Question: Hello trying to get my binding to work over internet.
im using wsHttpBinding and trying to get it to work with soap.
i've tried NetTcpBinding and got my functions to show in the wcftestclient over the internet with my public ip and forwared my port to the right computer, but i could not call any functions failing with:

and i dont think soap can be used with NetTcpBinding so i've been trying to make this config work
'''
<?xml version="1.0" encoding="utf-8" ?>
<configuration>
<system.serviceModel>
<services>
<service
behaviorConfiguration="VenatoWCF.Behavior"
name="VenatoWCF.WCFService">
<endpoint
address=""
binding="wsHttpBinding"
contract="VenatoWCF.IService"
bindingConfiguration="Binding">
</endpoint>
<endpoint
address="mex"
binding="mexHttpBinding"
contract="IMetadataExchange">
</endpoint>
<host>
<baseAddresses>
<add baseAddress="http://localhost:8734/WCF/" />
</baseAddresses>
</host>
</service>
</services>
<behaviors>
<serviceBehaviors>
<behavior name="VenatoWCF.Behavior">
<serviceMetadata httpGetEnabled="true" />
<useRequestHeadersForMetadataAddress />
</behavior>
</serviceBehaviors>
</behaviors>
<bindings>
<wsHttpBinding>
<binding name="Binding" >
<security mode="Message">
<transport clientCredentialType="None"/>
</security>
</binding>
</wsHttpBinding>
</bindings>
</system.serviceModel>
<startup>
<supportedRuntime version="v4.0" sku=".NETFramework,Version=v4.0,Profile=Client"/>
</startup>
</configuration>
'''
this can be consumed by soap but this this config i cant get any respone with soap or wcftestclient.
soap: Fatal error: Uncaught SoapFault exception: <URL>:8734/WCF/?wsdl"
thank you for answers
EDIT1 sorry wrong config file for thoose who where fast enough to see :/
EDIT2
found in my wsdl file that in the bottom i have '<soap:address location="https://dendei:8734/WCF/" />' isent that one supposed to be the one soap connects too and need to be '"https://(my external ip):8734/WCF/"' ???
how can i change this one? in config file? or in my program?
EDIT3
stumbled on this site while searching <URL>
and that solved it localy so i could have localhost in my baseaddress '<add baseAddress="https://localhost:8734/WCF/"/>'
and it worked with soap so i got back the address it tries to connect too
and worked over the net :)
but with UseRequestHeadersForMetadataAddressBehavior you have to use .NET 4.0
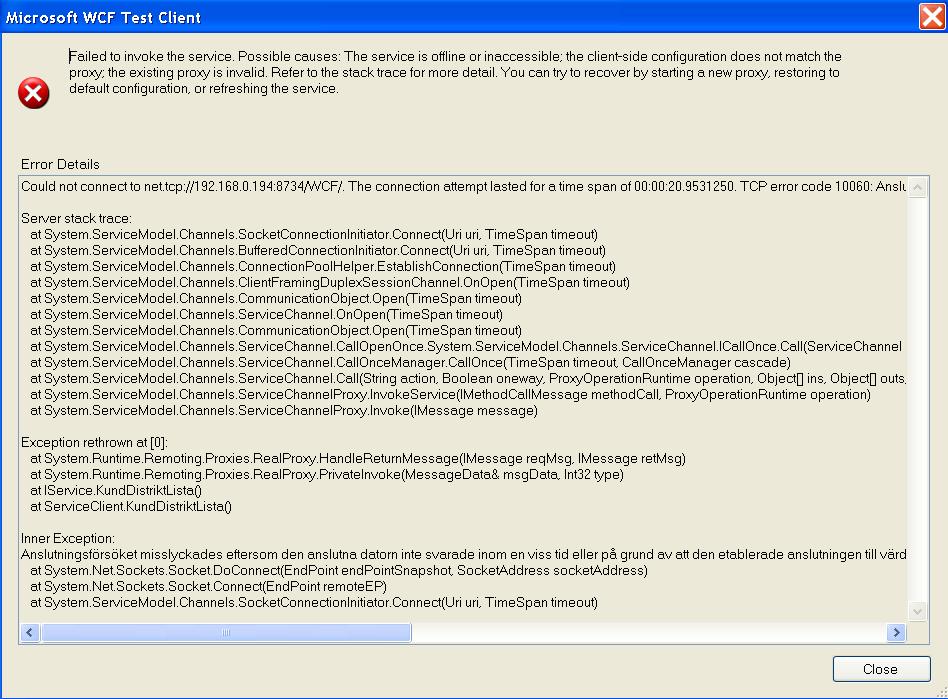
Answer: Alright got it to work if i switched to 4.0 and use 'UseRequestHeadersForMetadataAddressBehavior' instead of trying to access the wsdl file and change the soap:address that points to the local address still dont know how to do that. :)
and the connection problem was in my computer firewall that blocked connection the router accepted the connection and my own computer blocked it xD
will edit my quest with the config that worked for me cheers!